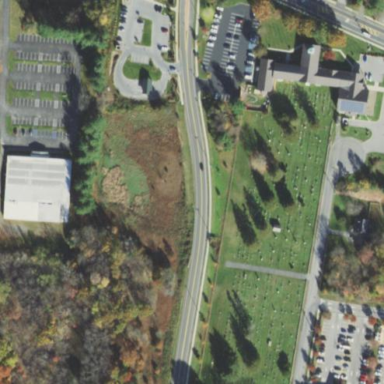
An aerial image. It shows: Cemetery.